Interaction volume radius: 5 \u00c5
Interaction volume height: 10 \u00c5
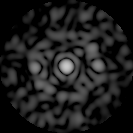
Disorder parameter: 0.7672